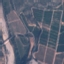
Label: PermanentCrop